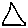
Label: triangle